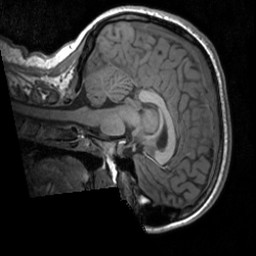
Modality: T1w
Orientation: sagittal
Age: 23
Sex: female
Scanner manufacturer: siemens
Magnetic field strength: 3 T
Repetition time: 1.9 s
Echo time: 0.00226 s